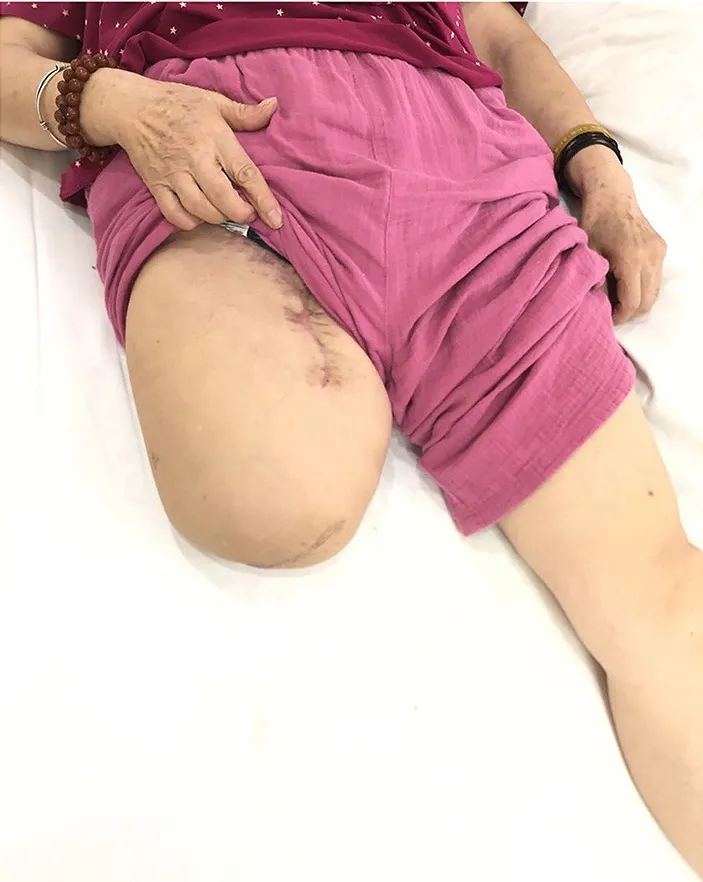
The patient's condition after right thigh amputation and inguinal lymph node dissection.
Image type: medical_photograph (skin_photograph)